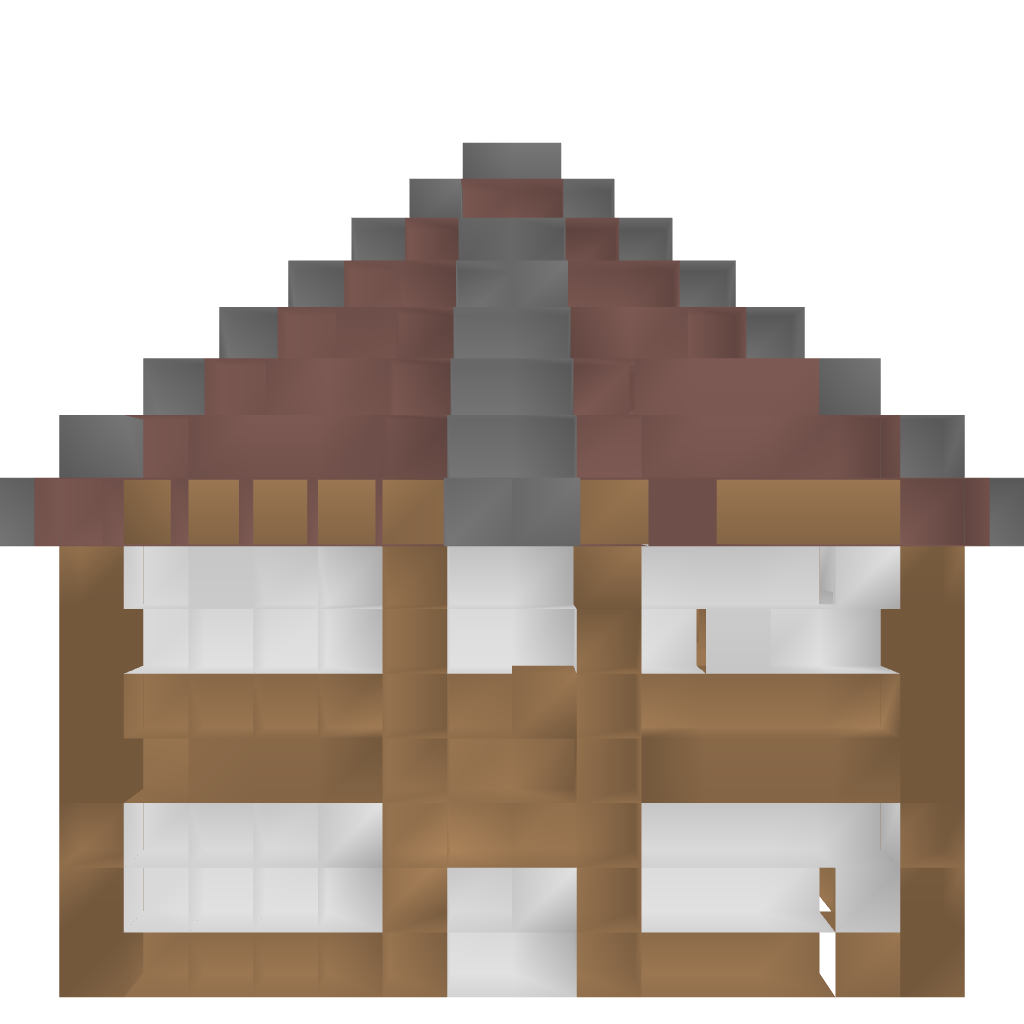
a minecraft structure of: Just A House good quality